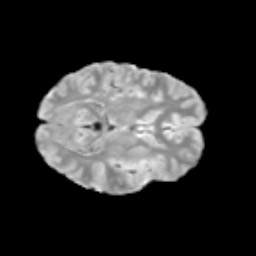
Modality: T2w
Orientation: axial
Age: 12
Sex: female
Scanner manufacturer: siemens
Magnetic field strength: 3 T
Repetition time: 3.8 s
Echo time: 0.07 s